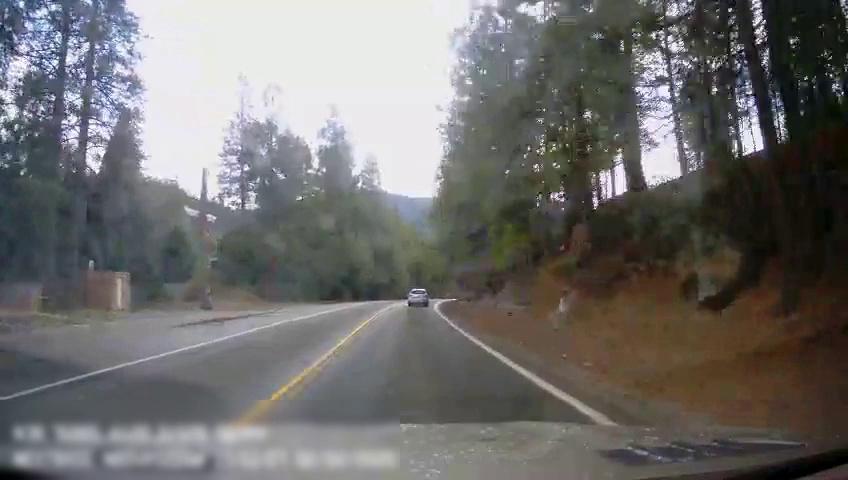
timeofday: Day
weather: Sunny
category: Drivable Space
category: Vehicles | SUV
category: Lanes | Current Lane
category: Lanes | Current Lane
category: Lanes | Opposite Lane
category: Lanes | Opposite Lane